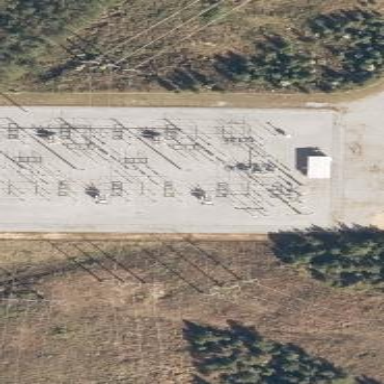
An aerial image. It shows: There is fence around switching substation.